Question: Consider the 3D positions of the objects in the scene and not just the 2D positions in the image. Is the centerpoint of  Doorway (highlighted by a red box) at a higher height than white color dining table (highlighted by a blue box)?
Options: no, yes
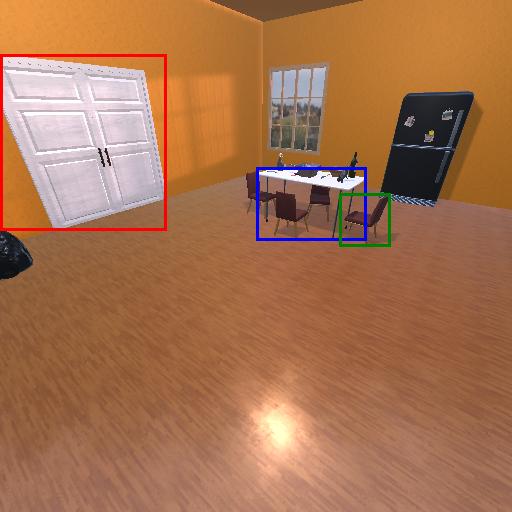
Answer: no